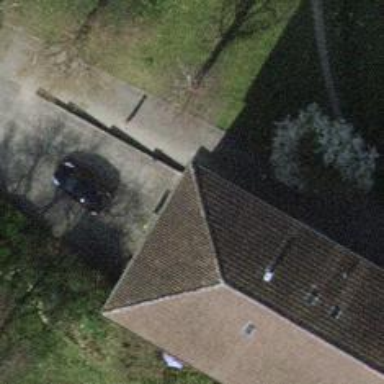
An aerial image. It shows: Driveway with concrete plates as its surface.